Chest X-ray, PA view. Patient: 39 years old, sex M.
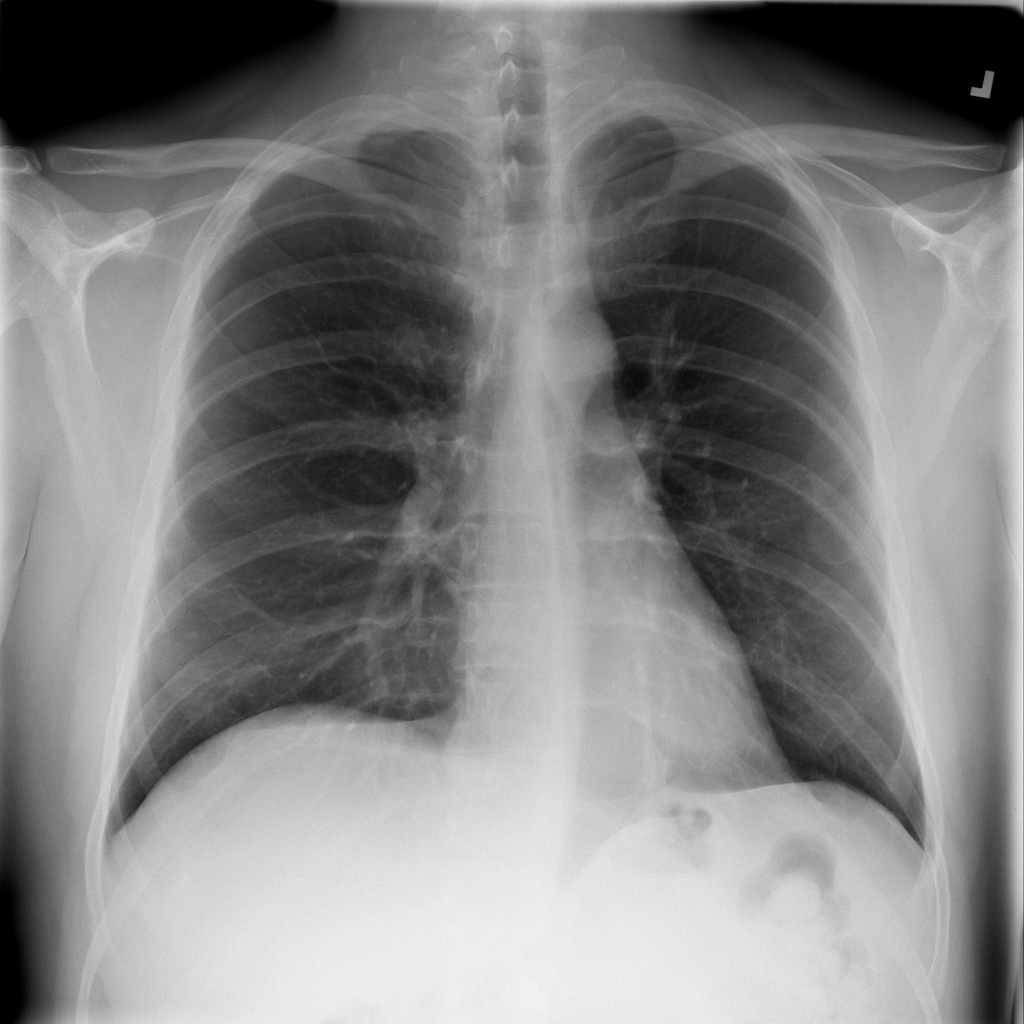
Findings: No Finding